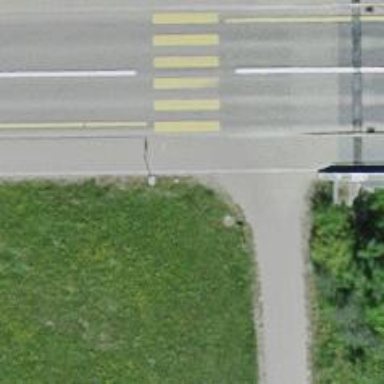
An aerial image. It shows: Asphalt sidewalk along the footway.